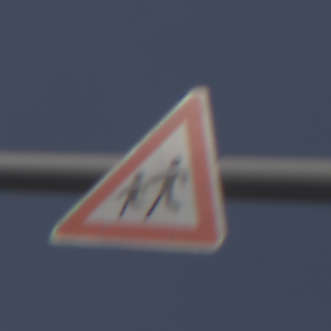
Verkehrszeichen: KinderRechts
Umgebung: Outdoor, Nature
Tageszeit: Midday
Wetter: PartlyCloudy
Licht: Natural
Jahreszeit: NotSpecified
Kontrast: HighContrast